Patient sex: F
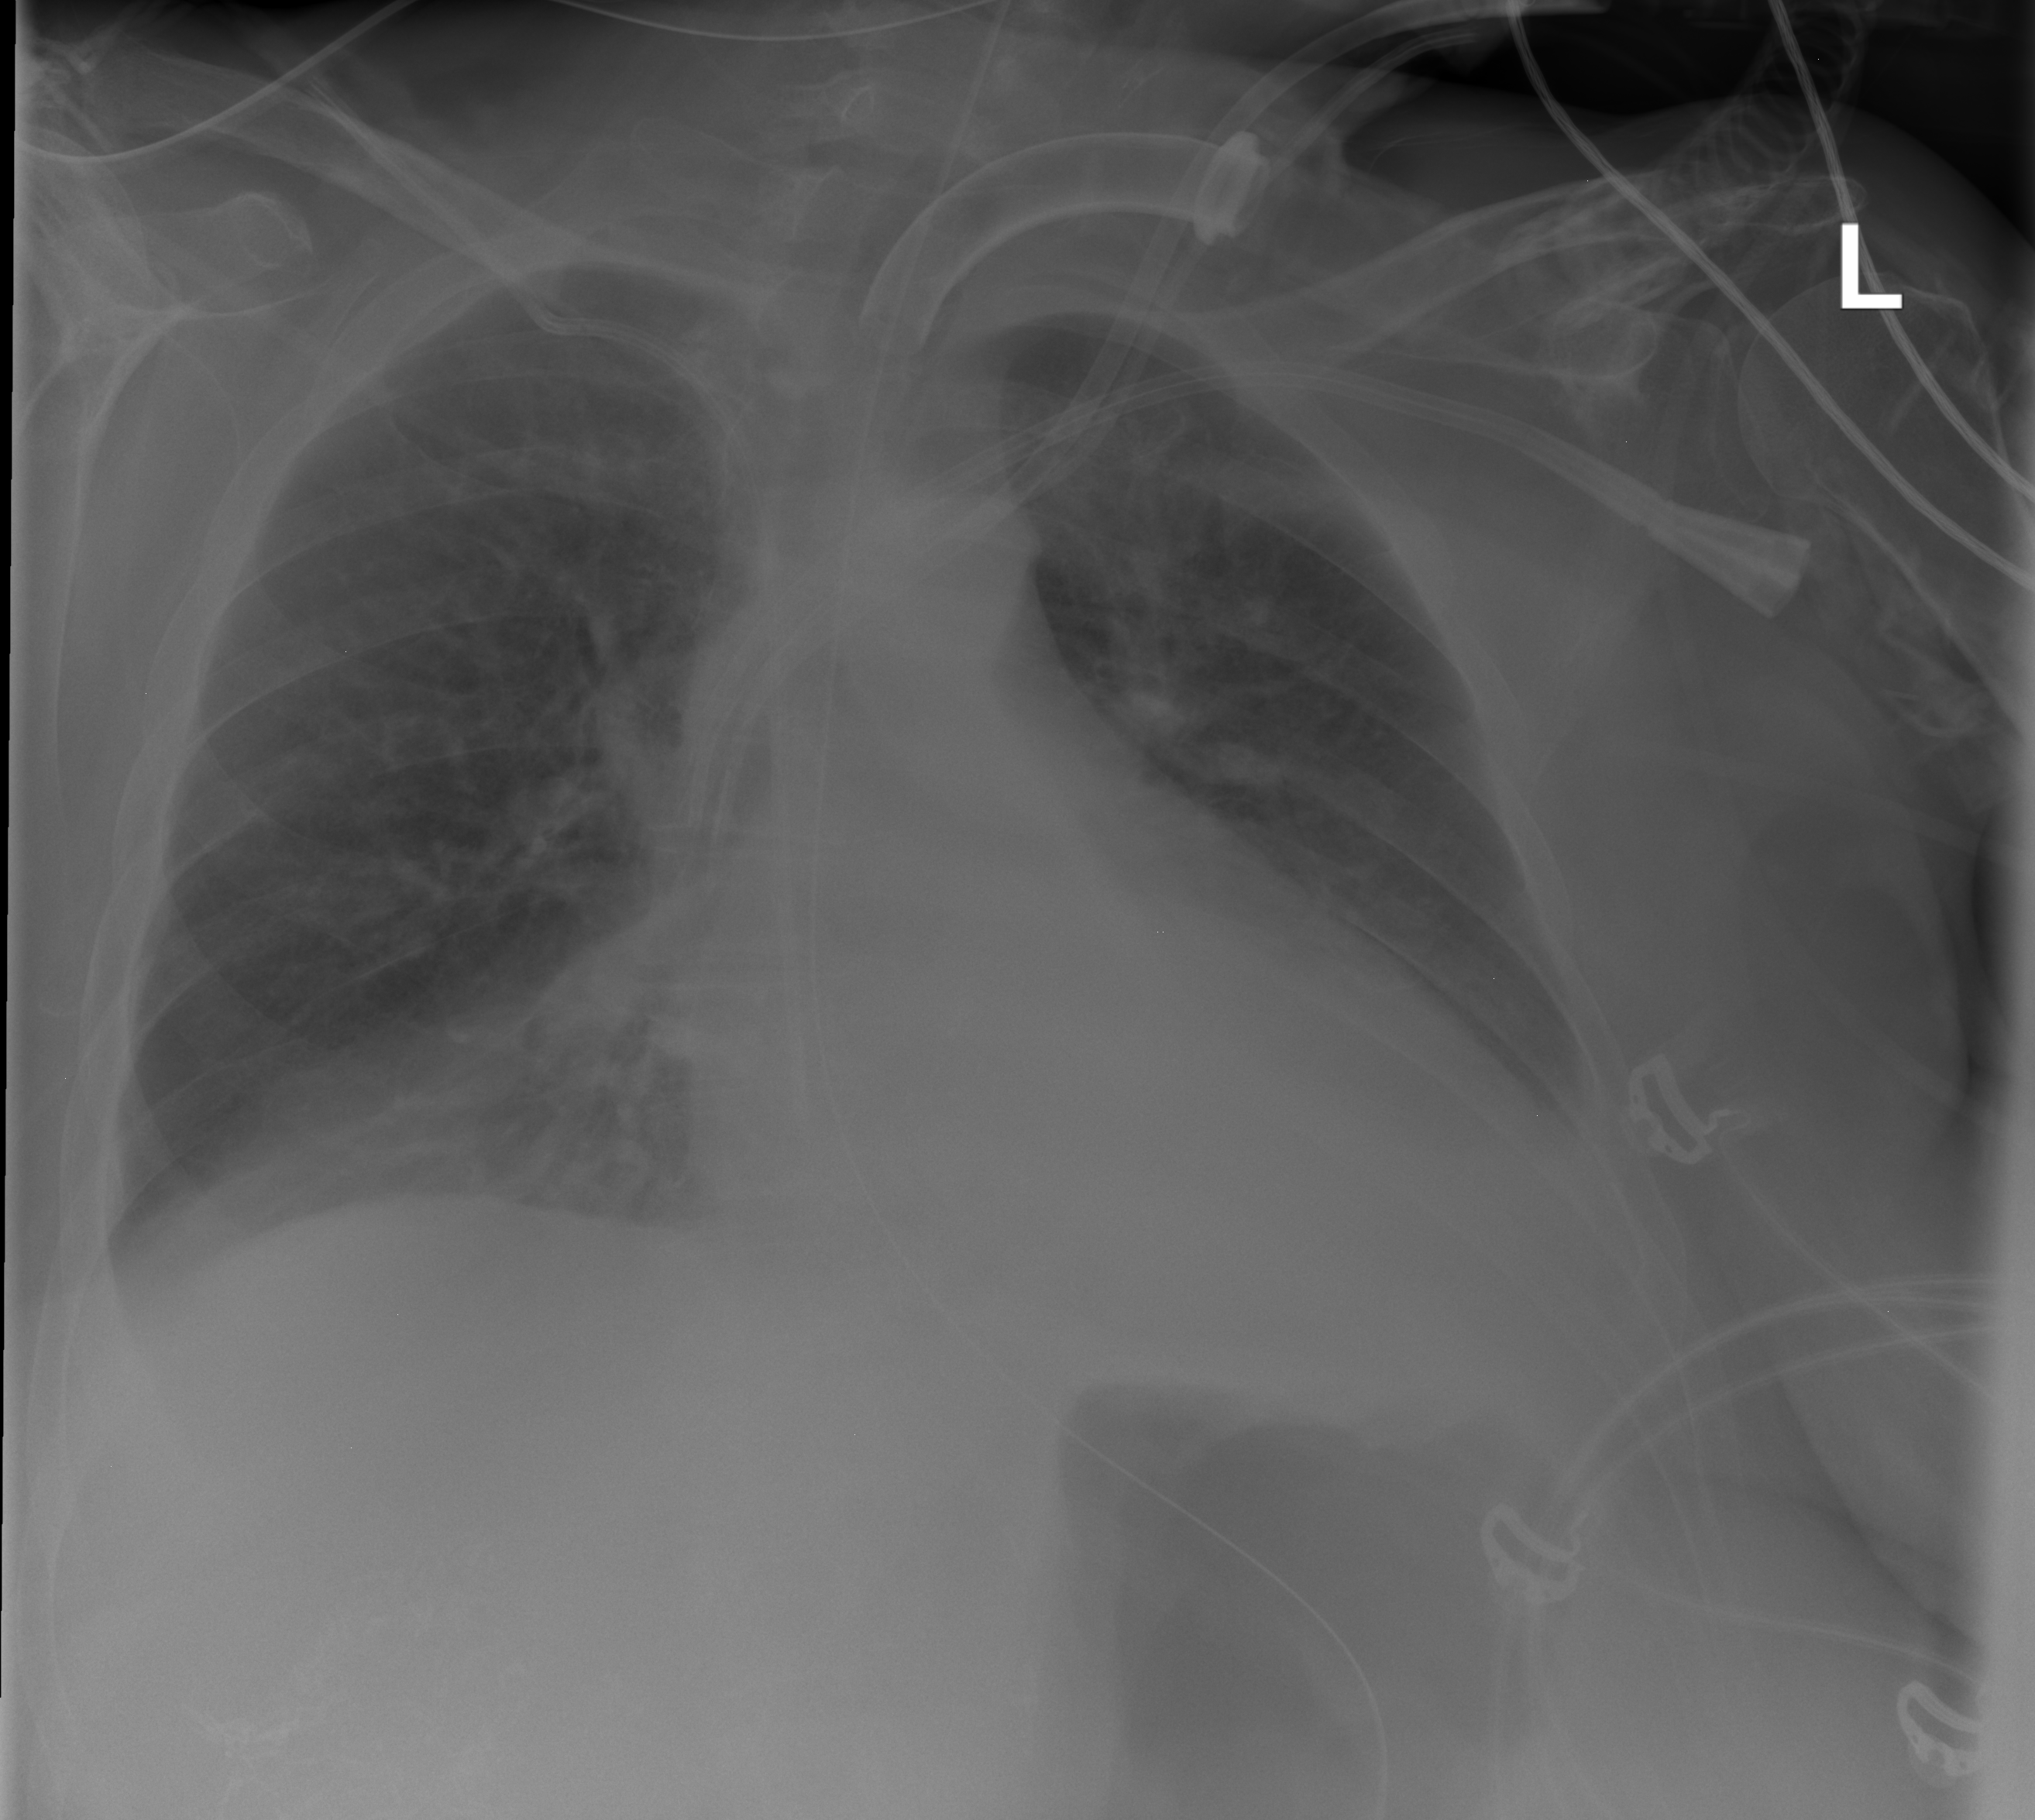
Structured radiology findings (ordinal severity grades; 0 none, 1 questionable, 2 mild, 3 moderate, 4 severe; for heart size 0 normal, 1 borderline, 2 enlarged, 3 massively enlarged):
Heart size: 1
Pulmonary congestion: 0
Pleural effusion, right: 2
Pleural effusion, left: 2
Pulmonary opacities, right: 0
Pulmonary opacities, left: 0
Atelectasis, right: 2
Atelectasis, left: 2